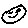
Label: smiley face